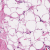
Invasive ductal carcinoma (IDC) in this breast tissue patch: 0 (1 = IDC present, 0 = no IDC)